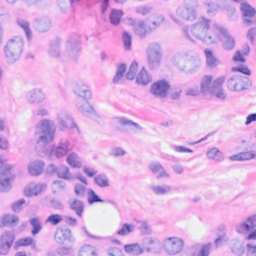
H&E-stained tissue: Breast